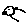
Label: bird